Question: i want to display photo above the panel , i see the documentation here : <URL>
but it only mention how to use this function (uistack) only in figure
my program till now :

my code :
'''
function varargout = panel(varargin)
gui_Singleton = 1;
gui_State = struct('gui_Name', mfilename, ...
'gui_Singleton', gui_Singleton, ...
'gui_OpeningFcn', @panel_OpeningFcn, ...
'gui_OutputFcn', @panel_OutputFcn, ...
'gui_LayoutFcn', [] , ...
'gui_Callback', []);
if nargin && ischar(varargin{1})
gui_State.gui_Callback = str2func(varargin{1});
end
if nargout
[varargout{1:nargout}] = gui_mainfcn(gui_State, varargin{:});
else
gui_mainfcn(gui_State, varargin{:});
end
handles.output = hObject;
guidata(hObject, handles);
function varargout = panel_OutputFcn(hObject, eventdata, handles)
varargout{1} = handles.output;
function pushbutton1_Callback(hObject, eventdata, handles)
k = 1;
[filename pathname] = uigetfile({'*.*'},'File Selector','MultiSelect', 'on')
iscellstr(filename)
celldata1 = cellstr(pathname)
celldata2 = cellstr(filename)
celldata3 = strcat(celldata1,celldata2)
subplot(3,4,1),imshow(celldata3{1})
subplot(3,4,2),imshow(celldata3{2})
subplot(3,4,3),imshow(celldata3{3})
subplot(3,4,4),imshow(celldata3{4})
subplot(3,4,5),imshow(celldata3{5})
subplot(3,4,6),imshow(celldata3{6})
'''
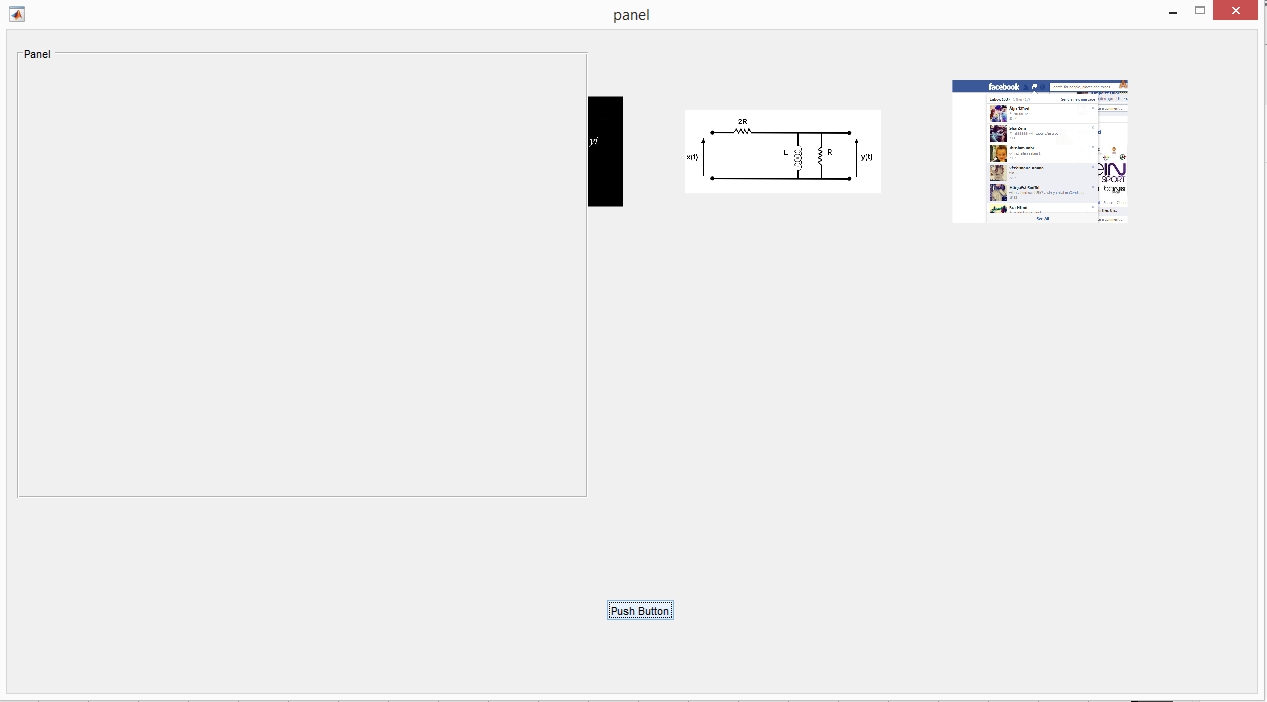
Answer: The reason I asked for the version was that if you were using an older version (than R2014b) you could set the 'BackgroundColor' property of the 'uipanel' to be 'none' which would make it transparent. This "feature" doesn't work in R2014b onwards...
'''
%% Only HG1 (pre R2014b)
f = figure;
subplot ( 3, 3, 4 )
uipanel ( 'parent', f, 'Position', [0. 0. 0.6 0.6], 'BackgroundColor', 'none' );
'''
Im afraid other options will require more knowledge of how GUI's work - specifically creating GUI's from the commandline (and not in GUIDE):
'''
% Create a figure
f = figure;
% Create a uicontainer (this is a way of grouping controls together
uic = uicontainer ( 'parent', f, 'position', [0.1 0.1 0.5 0.5] );
% Create an axes -> which is a child of the UICONTAINER
ax = axes ( 'parent', uic, 'position', [0 0 1 1] );
% Create a uipanel -> which is a chilf of the FIGURE
uipanel ( 'parent', f, 'position', [0 0 0.4 0.7] );
% Some data to plot
image(rand(100)*255,'parent',ax)
% Note at this point the axes is underneath the uipanel
%%
% Hey presto we can move the uicontainer to the top and the axes appears! :)
uistack ( uic, 'top' )
'''
If you create the 'uicontainer' after creating the 'uipanel' then you dont need to use 'uistack' - I put it in that order to show that uistack will move the in the stack order...